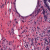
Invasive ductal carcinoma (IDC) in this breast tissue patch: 0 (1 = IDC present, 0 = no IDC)